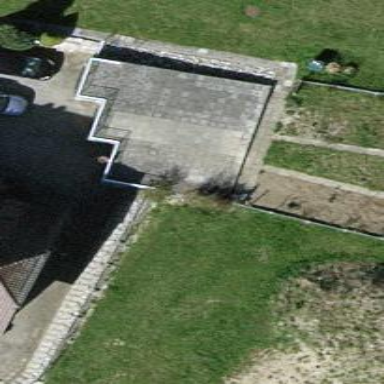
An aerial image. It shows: Garage.